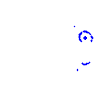
Particle: proton